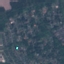
Land use / land cover class: Residential